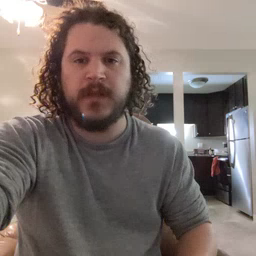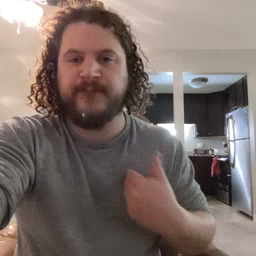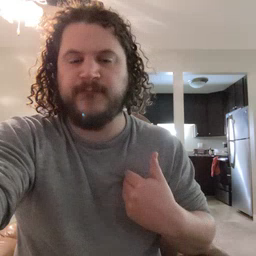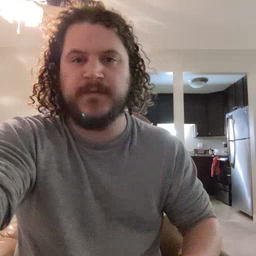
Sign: have